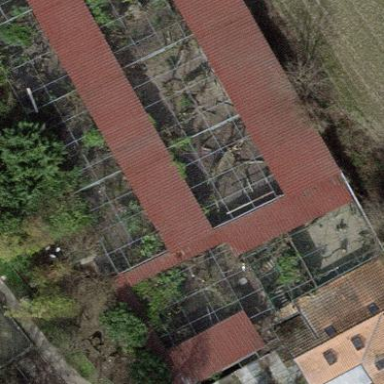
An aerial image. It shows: Animal shelter building.